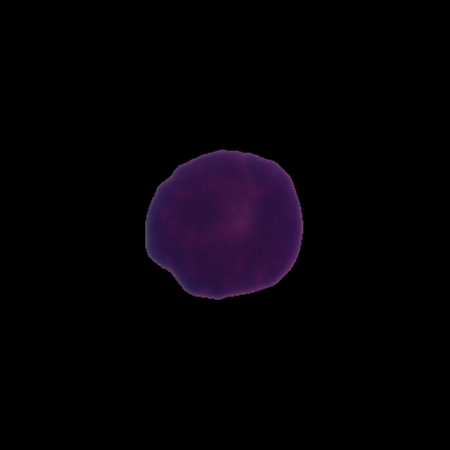
Label: healthy